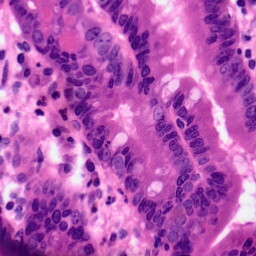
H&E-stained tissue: Pancreatic